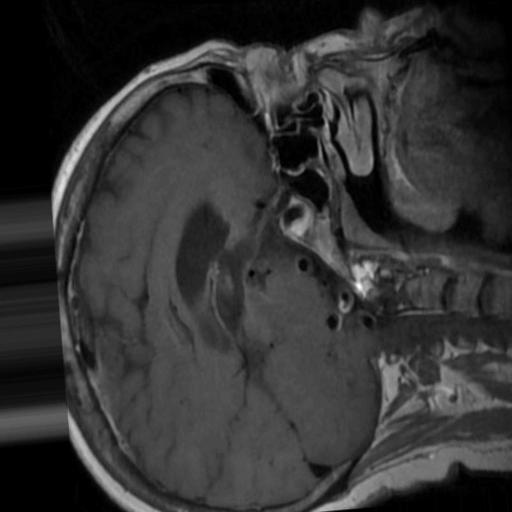
Label: brain_tumor